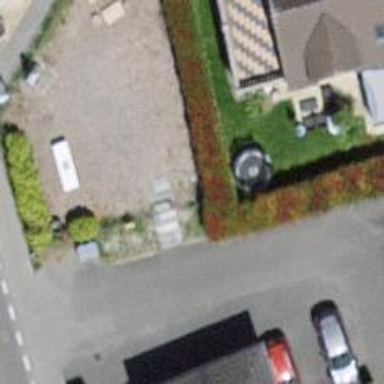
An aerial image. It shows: Hedge acting as barrier.